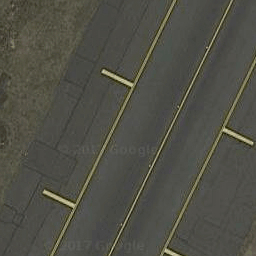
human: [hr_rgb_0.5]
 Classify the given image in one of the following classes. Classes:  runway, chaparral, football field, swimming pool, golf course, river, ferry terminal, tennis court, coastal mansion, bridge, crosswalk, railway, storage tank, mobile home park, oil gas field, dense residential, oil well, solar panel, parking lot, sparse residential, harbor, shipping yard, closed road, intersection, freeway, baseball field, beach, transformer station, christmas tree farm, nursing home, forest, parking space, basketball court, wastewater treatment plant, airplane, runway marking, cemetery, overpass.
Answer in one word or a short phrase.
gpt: runway marking